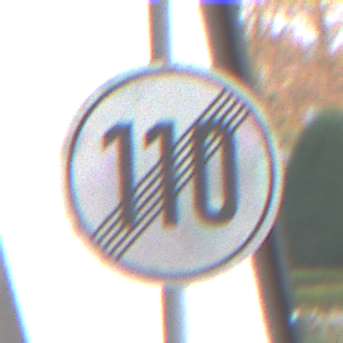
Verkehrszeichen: EndeGeschwindigkeit110
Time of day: MorningAfternoon
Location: Roofed (Urban)
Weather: PartlyCloudy
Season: NotSpecified
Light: Natural